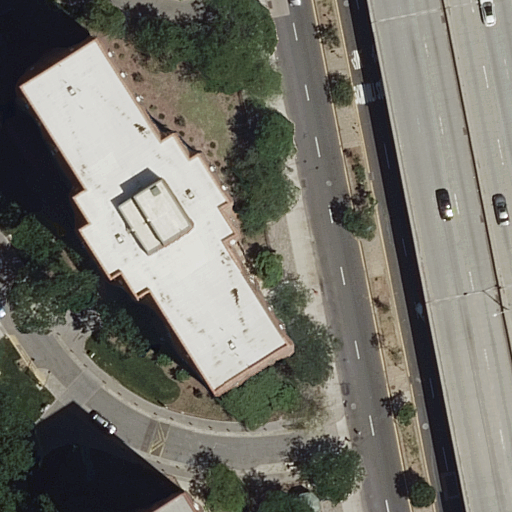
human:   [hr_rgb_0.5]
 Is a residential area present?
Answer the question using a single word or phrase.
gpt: yes

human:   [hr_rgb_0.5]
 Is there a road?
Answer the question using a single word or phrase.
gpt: yes

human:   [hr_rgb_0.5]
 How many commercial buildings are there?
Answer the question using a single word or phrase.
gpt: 0

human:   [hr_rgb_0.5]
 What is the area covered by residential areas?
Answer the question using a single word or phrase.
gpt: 9624m2

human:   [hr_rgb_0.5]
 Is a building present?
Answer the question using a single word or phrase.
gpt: yes

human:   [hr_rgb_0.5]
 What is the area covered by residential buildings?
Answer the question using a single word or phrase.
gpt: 2973m2

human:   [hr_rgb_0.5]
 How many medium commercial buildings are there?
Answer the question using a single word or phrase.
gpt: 0

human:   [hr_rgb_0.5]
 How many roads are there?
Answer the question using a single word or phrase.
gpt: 10

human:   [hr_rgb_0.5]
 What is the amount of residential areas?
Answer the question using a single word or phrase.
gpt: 1

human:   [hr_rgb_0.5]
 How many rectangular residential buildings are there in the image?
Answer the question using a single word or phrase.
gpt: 0

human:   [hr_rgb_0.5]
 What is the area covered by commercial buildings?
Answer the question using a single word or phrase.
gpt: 0m2

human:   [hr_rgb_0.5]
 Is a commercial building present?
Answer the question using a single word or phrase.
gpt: no

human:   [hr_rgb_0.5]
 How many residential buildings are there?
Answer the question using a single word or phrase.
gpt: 2

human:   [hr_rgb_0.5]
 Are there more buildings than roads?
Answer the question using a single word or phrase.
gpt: no

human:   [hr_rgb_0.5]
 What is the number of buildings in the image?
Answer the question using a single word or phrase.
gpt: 2

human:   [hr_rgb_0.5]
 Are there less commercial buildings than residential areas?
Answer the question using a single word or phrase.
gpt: yes

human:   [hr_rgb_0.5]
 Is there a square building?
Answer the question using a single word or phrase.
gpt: no

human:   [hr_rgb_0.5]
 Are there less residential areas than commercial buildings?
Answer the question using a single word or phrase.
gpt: no

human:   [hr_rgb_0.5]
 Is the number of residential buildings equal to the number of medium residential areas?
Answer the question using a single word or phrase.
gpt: no

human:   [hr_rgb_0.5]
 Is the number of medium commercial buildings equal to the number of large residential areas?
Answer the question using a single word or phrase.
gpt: no

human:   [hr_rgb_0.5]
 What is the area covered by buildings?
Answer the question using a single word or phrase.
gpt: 2973m2

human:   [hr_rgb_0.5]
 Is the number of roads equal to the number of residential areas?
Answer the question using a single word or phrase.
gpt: no

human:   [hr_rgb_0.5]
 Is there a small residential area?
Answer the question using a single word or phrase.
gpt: no

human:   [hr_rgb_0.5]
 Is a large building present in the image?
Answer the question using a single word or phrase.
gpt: yes

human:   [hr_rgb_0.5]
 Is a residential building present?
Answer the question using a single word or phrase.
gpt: yes

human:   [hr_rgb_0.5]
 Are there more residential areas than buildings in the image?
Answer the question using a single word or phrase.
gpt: no

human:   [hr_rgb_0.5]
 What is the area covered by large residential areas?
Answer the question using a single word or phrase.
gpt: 9624m2

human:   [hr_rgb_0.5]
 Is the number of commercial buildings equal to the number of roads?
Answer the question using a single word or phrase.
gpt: no

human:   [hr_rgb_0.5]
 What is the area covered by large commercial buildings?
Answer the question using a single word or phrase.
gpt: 0m2

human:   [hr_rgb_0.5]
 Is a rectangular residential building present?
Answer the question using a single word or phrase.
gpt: no

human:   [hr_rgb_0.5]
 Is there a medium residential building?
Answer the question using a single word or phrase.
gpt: no

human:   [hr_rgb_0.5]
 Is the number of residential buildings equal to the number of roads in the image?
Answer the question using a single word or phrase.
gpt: no

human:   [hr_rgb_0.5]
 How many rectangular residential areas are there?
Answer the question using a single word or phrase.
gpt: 1

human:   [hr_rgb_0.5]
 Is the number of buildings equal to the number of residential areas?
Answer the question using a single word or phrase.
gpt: no

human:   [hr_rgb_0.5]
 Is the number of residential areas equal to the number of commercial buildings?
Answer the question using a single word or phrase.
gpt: no

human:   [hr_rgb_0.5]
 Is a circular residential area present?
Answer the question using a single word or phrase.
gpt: no

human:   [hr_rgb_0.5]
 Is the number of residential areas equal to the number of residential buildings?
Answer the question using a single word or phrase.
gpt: no

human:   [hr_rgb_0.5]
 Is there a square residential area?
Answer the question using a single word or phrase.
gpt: no

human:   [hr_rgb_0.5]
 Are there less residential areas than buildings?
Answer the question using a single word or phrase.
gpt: yes

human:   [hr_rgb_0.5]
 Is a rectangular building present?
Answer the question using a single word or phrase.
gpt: no

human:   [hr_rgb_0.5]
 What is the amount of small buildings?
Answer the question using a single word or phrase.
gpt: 0

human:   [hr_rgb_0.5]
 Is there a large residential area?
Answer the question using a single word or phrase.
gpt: yes

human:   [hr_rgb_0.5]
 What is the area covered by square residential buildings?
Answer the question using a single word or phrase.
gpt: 0m2

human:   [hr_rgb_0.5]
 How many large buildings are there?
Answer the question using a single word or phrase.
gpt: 2

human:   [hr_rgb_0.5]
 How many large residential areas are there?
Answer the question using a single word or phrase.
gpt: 1

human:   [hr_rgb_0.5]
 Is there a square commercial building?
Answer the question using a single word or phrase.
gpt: no

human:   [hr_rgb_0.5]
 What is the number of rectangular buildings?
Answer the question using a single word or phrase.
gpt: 0

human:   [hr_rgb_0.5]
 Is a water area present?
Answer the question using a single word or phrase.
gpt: no

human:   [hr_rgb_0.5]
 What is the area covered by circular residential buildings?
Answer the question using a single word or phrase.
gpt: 0m2

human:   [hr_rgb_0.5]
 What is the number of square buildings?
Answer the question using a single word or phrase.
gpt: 0

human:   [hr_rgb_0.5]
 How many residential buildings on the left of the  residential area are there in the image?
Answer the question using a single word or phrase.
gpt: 0

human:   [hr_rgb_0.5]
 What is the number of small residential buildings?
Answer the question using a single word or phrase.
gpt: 0

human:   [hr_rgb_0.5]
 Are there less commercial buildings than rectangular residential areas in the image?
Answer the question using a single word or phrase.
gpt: yes

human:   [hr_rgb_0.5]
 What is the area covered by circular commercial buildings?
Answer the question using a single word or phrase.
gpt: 0m2

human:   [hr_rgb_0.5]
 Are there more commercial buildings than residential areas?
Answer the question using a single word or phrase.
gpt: no

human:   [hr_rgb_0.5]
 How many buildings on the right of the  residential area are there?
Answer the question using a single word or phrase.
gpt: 2

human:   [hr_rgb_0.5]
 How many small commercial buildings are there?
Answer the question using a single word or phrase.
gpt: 0

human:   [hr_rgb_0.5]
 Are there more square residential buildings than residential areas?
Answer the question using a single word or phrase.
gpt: no

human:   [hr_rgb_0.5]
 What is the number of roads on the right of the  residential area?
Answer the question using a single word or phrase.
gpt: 10

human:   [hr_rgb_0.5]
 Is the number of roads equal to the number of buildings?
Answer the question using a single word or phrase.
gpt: no

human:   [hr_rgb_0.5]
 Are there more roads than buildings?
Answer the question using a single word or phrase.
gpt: yes

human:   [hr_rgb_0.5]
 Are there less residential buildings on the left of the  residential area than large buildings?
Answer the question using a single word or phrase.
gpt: yes

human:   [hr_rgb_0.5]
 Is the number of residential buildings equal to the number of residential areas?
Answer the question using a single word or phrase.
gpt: no

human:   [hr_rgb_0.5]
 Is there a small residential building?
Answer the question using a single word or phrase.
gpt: no